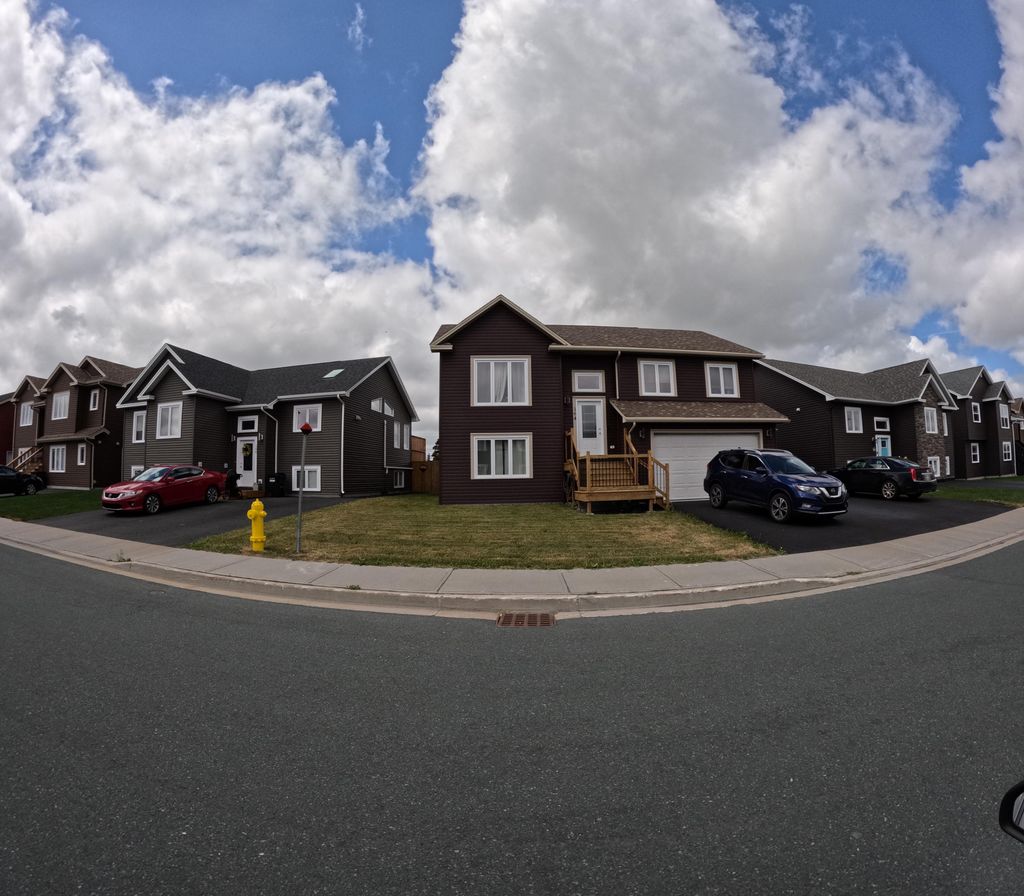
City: st_johns